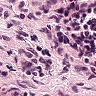
Metastatic tissue present: no